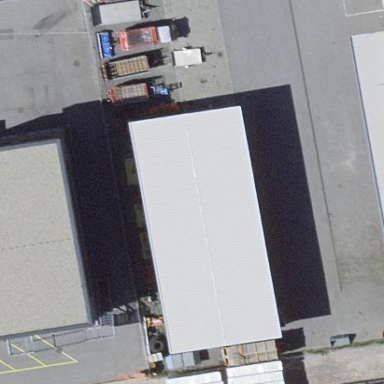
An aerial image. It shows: Industrial building.